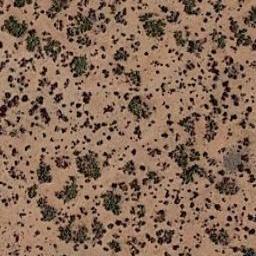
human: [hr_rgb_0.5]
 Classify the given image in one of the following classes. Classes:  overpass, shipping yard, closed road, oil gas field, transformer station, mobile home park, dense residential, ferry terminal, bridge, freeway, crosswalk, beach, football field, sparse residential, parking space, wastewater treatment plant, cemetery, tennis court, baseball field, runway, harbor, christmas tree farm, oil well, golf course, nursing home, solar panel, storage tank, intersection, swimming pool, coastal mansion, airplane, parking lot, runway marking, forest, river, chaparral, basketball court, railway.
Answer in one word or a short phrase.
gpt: chaparral